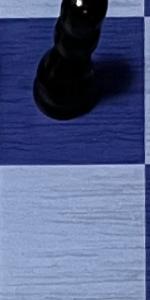
Label: Empty